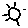
Label: sun